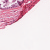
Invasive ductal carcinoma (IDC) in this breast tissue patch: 0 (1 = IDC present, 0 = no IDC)